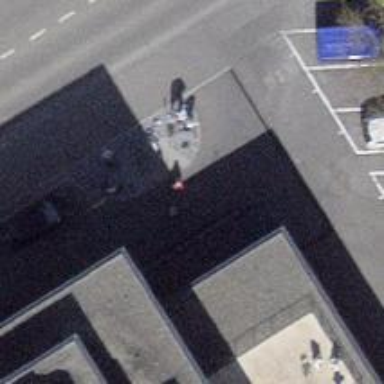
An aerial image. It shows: Bicycle parking facility.